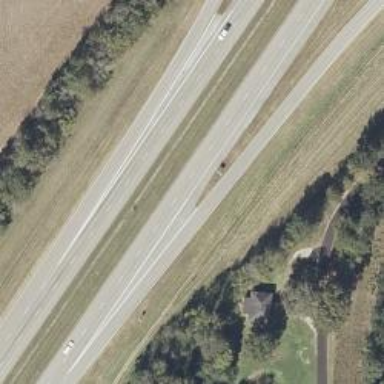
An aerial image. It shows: Asphalt road classified as trunk highway.